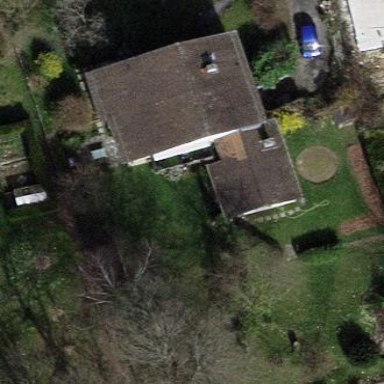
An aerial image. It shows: Garden surrounded by fence.